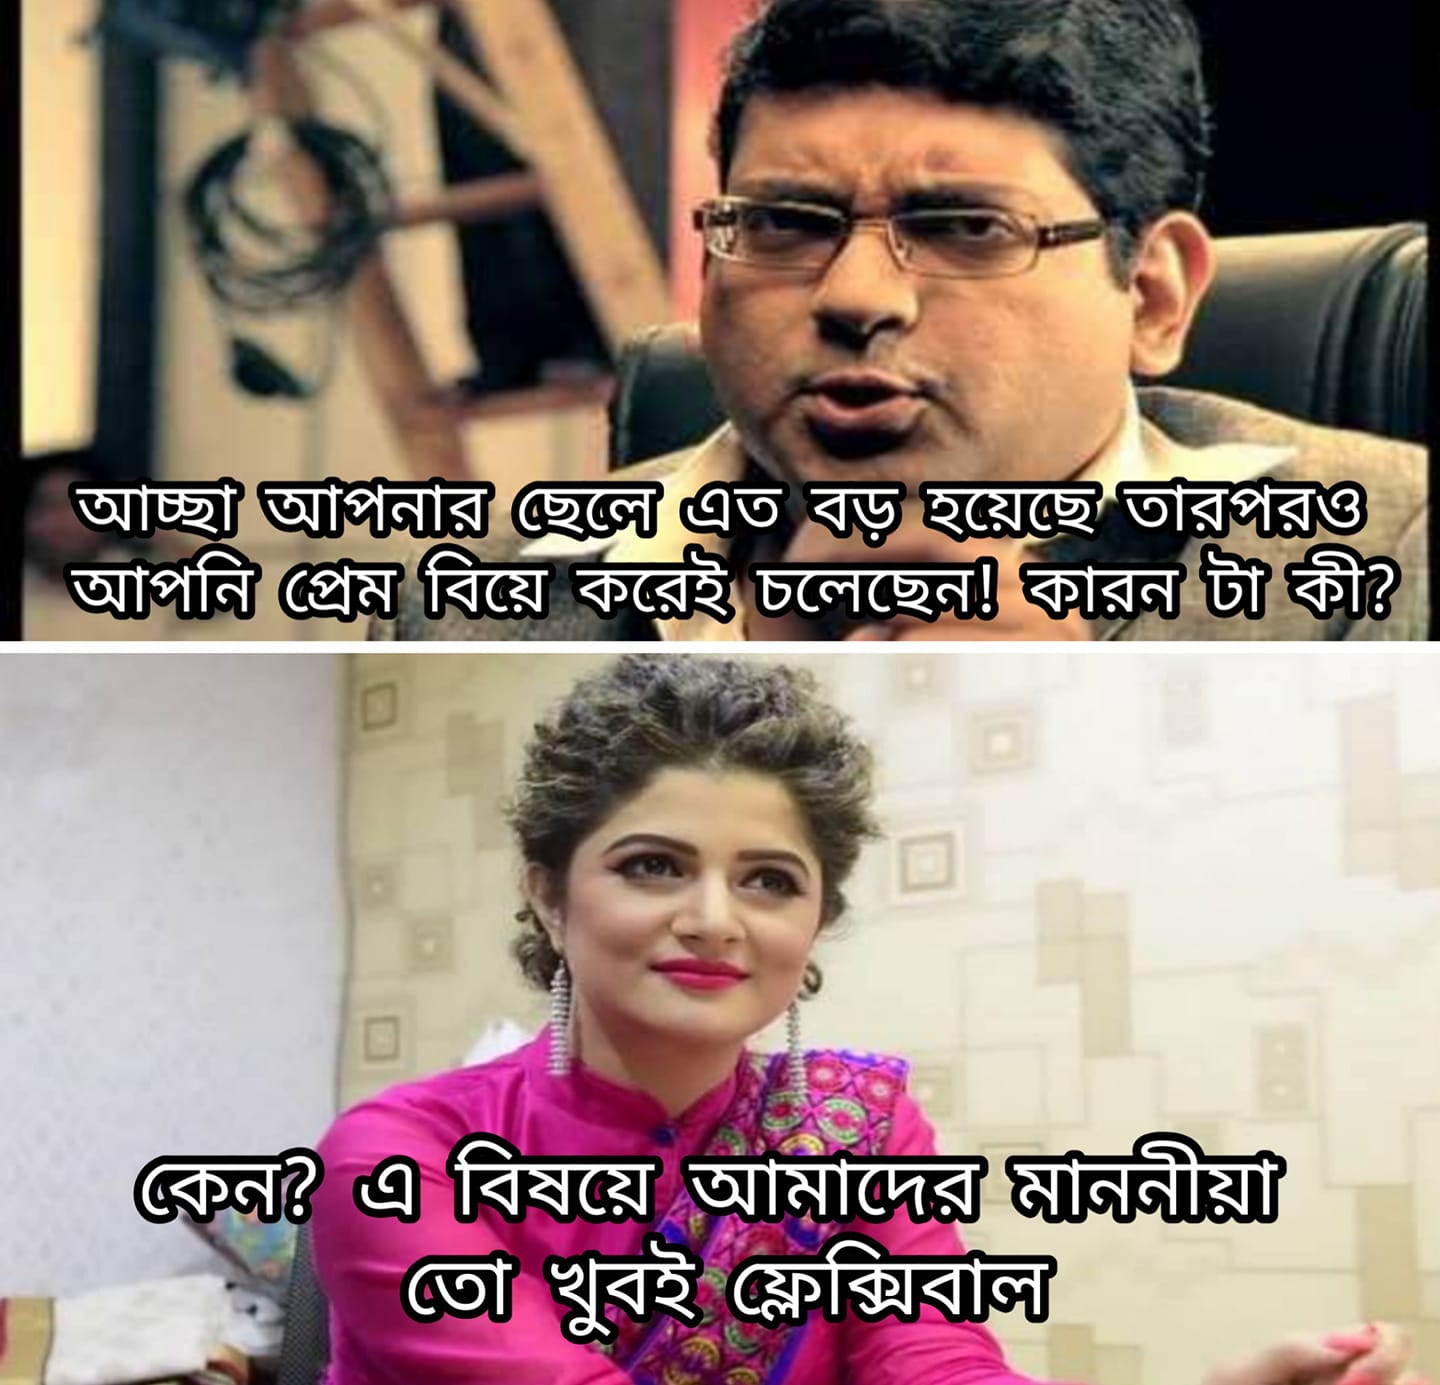
Caption: আচ্ছা আপনার ছেলে এত বড় হয়েছে তারপরও আপনি প্রেম বিয়ে করেই চলেছেন ।  কারন টা কী ?    কেন ? এ বিষয়ে আমাদের মাননীয়া তো খুবই ফ্লেক্সিবাল
Label: hate